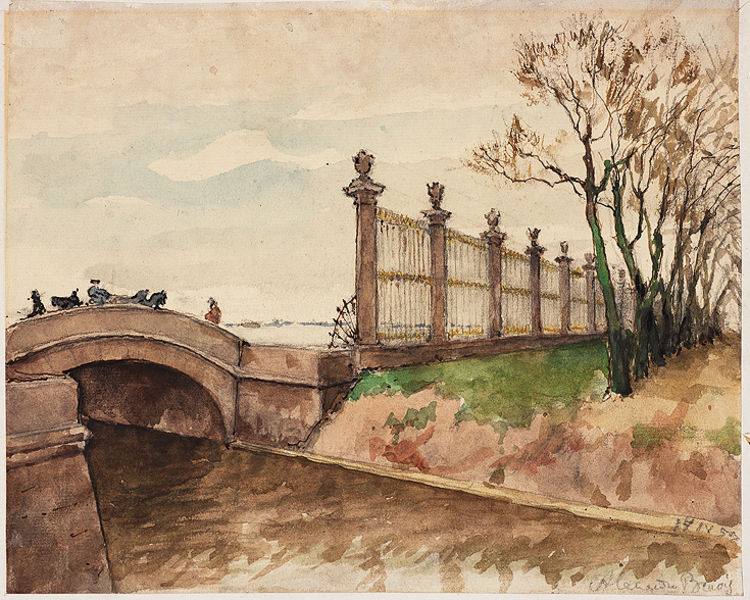
Titel: Summer Garden in St. Petersburg, Summer Garden in St. Petersburg
Künstler: Alexandre Benois
Standort: Amherst (Massachusetts, USA)
Institution: Mead Art Museum, Amherst College
Schlagwörter: people, country, brown, clouds, horses, sky, stone, tree, field, shore, water, trees, river, stream, impressionism, bridge, fence, park, ink, brick, watercolor, watercolour, carriage, horse, wash, bank, countryside, aquarelle, riverbank, frnce